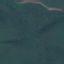
Label: Pasture